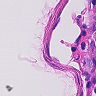
Metastatic tissue present: no